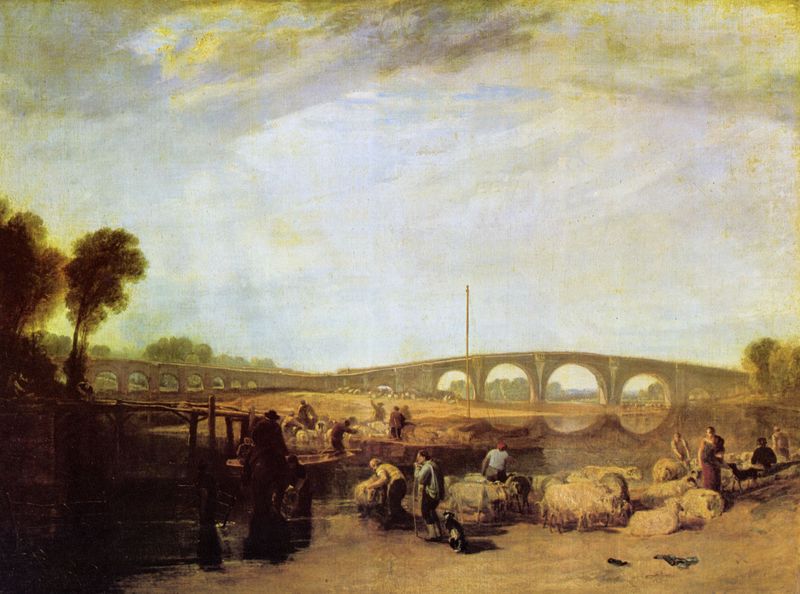
Titel: Die Walton-Brücken
Künstler: William Turner
Standort: Melbourne
Institution: National Gallery of Victoria
Schlagwörter: baum, blau, blätter, gemälde, himmel, laub, mann, schatten, wasser, weiß, wolken, bäume, fluss, frauen, gelb, grün, landschaft, menschen, ocker, sand, sitzen, stadt, ufer, wäsche, frankreich, frau, grau, hell, licht, männer, pfeiler, schwarz, hund, hunde, tier, tiere, wolke, beige, leute, hose, jacke, architektur, mensch, stehen, öl, bach, feld, kühe, natur, pfähle, spiegelung, vieh, vögel, weide, brücke, büsche, sonne, land, gold, realismus, arbeit, bauern, boot, boote, genre, kahn, pferd, pferde, stock, schiff, sommer, ansicht, bogen, italien, naturalismus, vedute, stab, mast, arbeiten, nachmittag, hang, herde, arbeiter, hafen, kähne, lastkähne, rundbogen, bogenbrücke, joche, lastkahn, böschung, romantik, holzstämme, steg, wolle, ruderboot, widerschein, bauer, bögen, waschen, scheren, rinder, schaf, bücken, durchblick, weiden, flussbett, fracht, flusslandschaft, tauben, arkaden, rundbögen, tonig, eisenbahn, bachlauf, tränke, schienen, aquädukt, fähre, hörner, tränken, schafe, joch, ochsen, hirte, hirten, schaafe, schäfer, paysage, bäum, brücken, wasserleitung, ziegen, hühner, ware, verschiffung, fährmann, pergola, überquerung, pont, floß, bachbett, turner, schur, australien, aquädzkt, einschiffen, einschiffung, fjii, flusslaut, landachft, lorrain, schafschur, waschfrau, flos, 1800